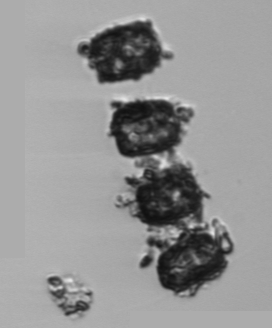
Label: Thalassiosira_TAG_external_detritus